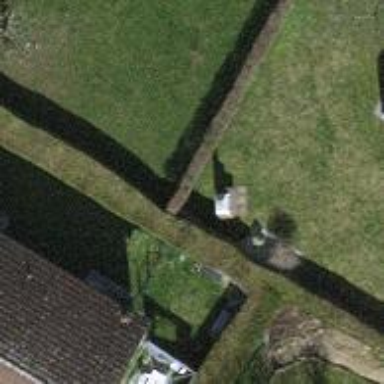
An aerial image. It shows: Hedge acting as barrier.